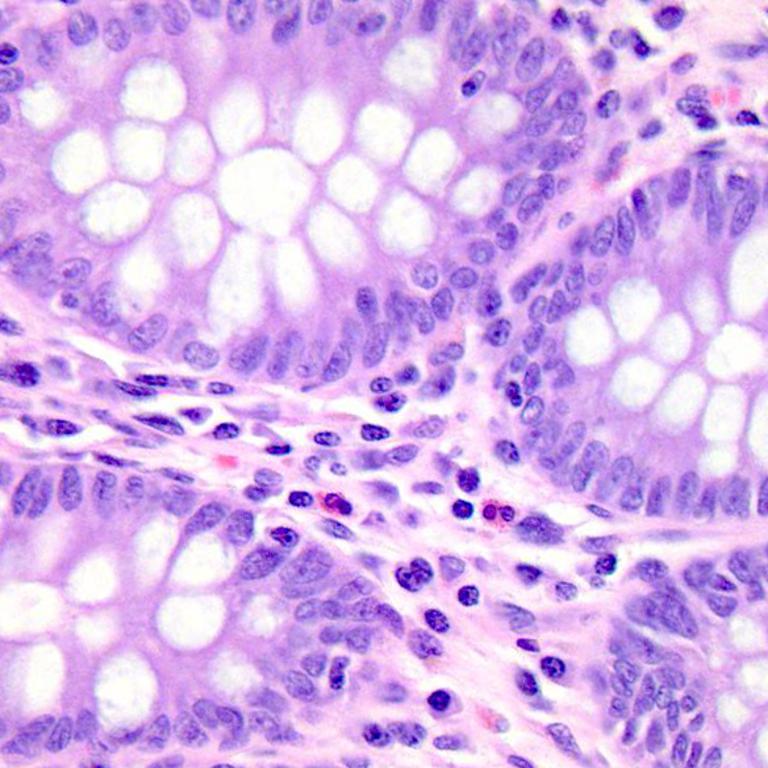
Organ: colon
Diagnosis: benign